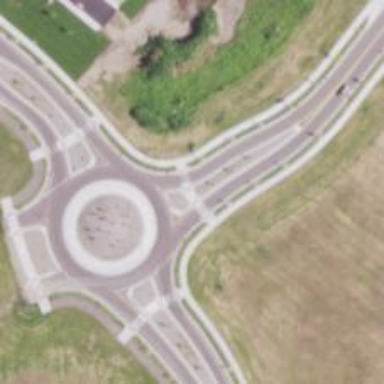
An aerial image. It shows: Marked crossing on asphalt cycleway road.